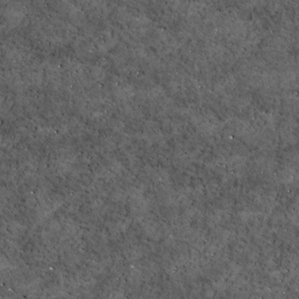
Label: non_frost